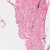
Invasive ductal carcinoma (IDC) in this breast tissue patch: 0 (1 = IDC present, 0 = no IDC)